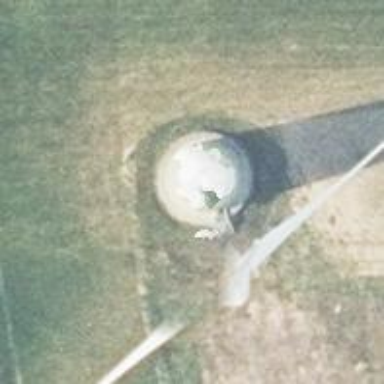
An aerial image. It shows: Wind generator using horizontal axis wind turbines.